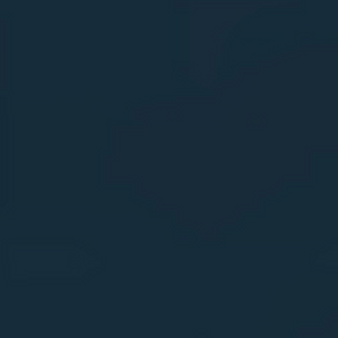
Label: other